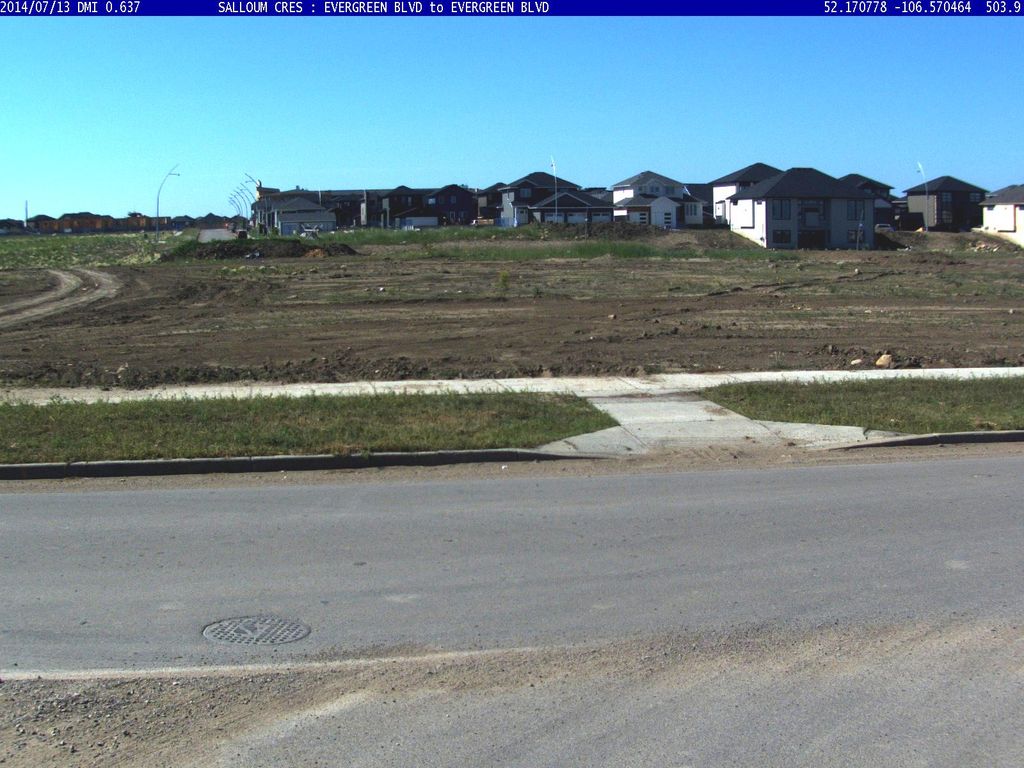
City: saskatoon